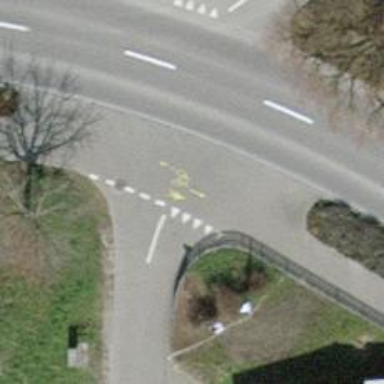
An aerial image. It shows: Marked road crossing.